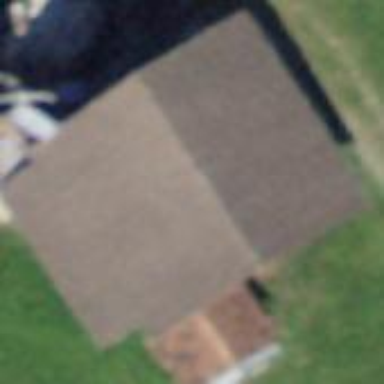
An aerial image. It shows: Rural barn.